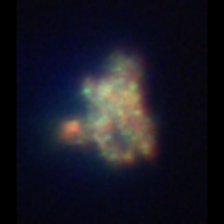
Taxon: Unknown_detritus
Group: Unknown